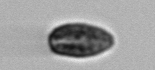
Label: Pseudochattonella_farcimen